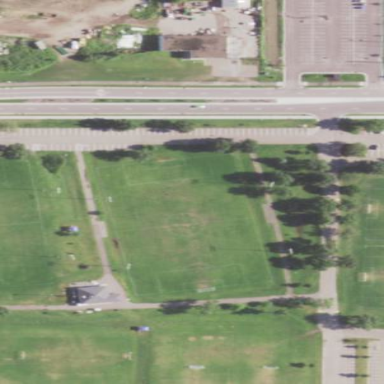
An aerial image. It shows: Soccer pitch designated for leisure and sports activities.